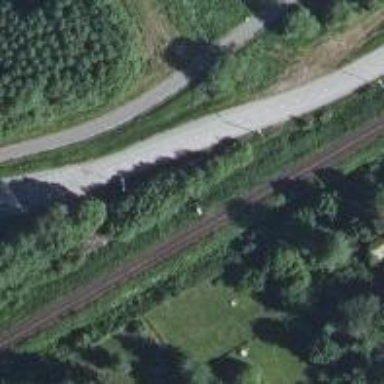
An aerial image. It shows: Railway signal.